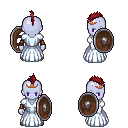
a pixel art fantasy rpg character, female body template, dark elf, purple skin, underdress, gold greaves, brunette mohawk hairstyle, bronze tiara, cloth bracers, maroon shoes, shield, four views (front, back, left, right), 2x2 character sprite sheet, small pixel art, hard edges, no anti-aliasing